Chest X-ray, PA view. Patient: 31 years old, sex M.
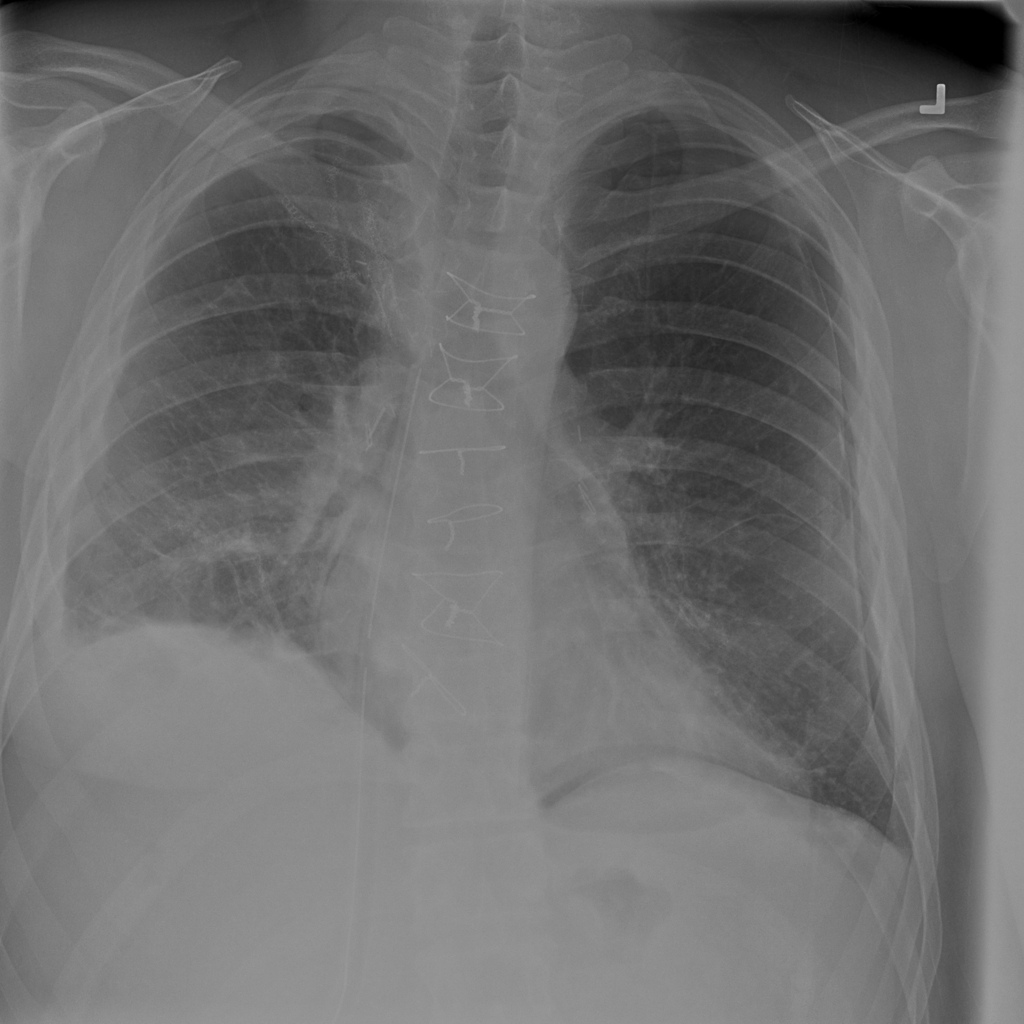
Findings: Pneumothorax